Question: I am implementing drop-drown feature in my app. Its implemented using container with list of elements in it.
Suppose the drop down list has following items aa1, aa2, aa3, aa4 aa5 and so on. And if i search as 'aa' it displays items starting from 'aa', if I select aa5 from list, it takes aa1 and displays that. But whereas if I scroll the items and select its working fine. This problem occurring only on iOS device working perfectly fine on simulator.
the first picture depicts how drop down looks like, in second picture if I search 'ee', it gives list of items starting with 'ee'. If I select 'ee5', it sets to ee1 as shown in picture 3. Problem only on device. Any workaround for this?
So, please let me know whats the issue with this.
Thanks
[
'''
private CustomList itemList;
class CustomList extends List {
int startYPos = -1;
long lastDiff = 0;
Timer t = null;
int draggingState = 0;
public CustomList() {
this.setTensileDragEnabled(false);
}
}
private class ButtonListener implements ActionListener {
public void actionPerformed(final ActionEvent evt) {
final Runnable rn = new Runnable() {
public void run() {
// Create and show a dialog to allow users to make a selection.
final UiBuilder uib = dm.UiBuilder();
dialog = (Dialog) uib.createContainer(DESIGNER_NAME_DIALOG_COMBOBOX_CONTAINER);
GenericSpinner itemSpinner = (GenericSpinner) uib.findByName(DESIGNER_NAME_DIALOG_COMBOBOX_GENERIC_SPINNER, dialog);
itemSpinner.setPreferredW(Display.getInstance().getDisplayWidth() * 4 / 5);
//remove from parent and replace with a linear list
Container parent = itemSpinner.getParent();
parent.removeComponent(itemSpinner);
// Add the searchable text field box
final TextField tf = (TextField)uib.findByName("Search", dialog);
tf.addDataChangedListener(new DataChangedListener() {
@Override
public void dataChanged(int type, int index) {
Object[] items = model.getFilteredItems(tf.getText());
itemList.setModel(new DefaultListModel(items));
}
});
itemList = new CustomList();
itemList.getAllStyles().setBgTransparency(0);
itemList.setItemGap(0);
parent.addComponent(BorderLayout.CENTER, itemList);
final String[] items = model.getItems();
itemList.setModel(new DefaultListModel(items));
itemList.getStyle().setMargin(10, 10, 10, 10);
itemList.setFireOnClick(true);
itemList.setLongPointerPressActionEnabled(false);
ActionListener list = new ActionListener() {
public void actionPerformed(ActionEvent e) {
if (model.isUserEditable() && model.getItemCount() > 0) {
int i = itemList.getSelectedIndex();
if (i > items.length - 1) {
return;
}
itemList.getModel().setSelectedIndex(i);
model.onUserDataEntered((String) itemList.getModel().getItemAt(i));
String textToDisplay = (String) itemList.getModel().getItemAt(i);
button.setText(textToDisplay);
}
dialog.dispose();
}
};
itemList.addActionListener(list);
CommonTransitions tran = CommonTransitions.createEmpty();
dialog.setTransitionInAnimator(tran);
dialog.setTransitionOutAnimator(tran);
itemList.setRenderer(new ListRenderer());
//related to dialog to show list of items
//how much space do we really need???
if (cellHeight == 0) {
int dip = Display.getInstance().convertToPixels(1);
int siz = 2;
if (Display.getInstance().isTablet()) {
siz = 4;
}
siz *= 2;
cellHeight = siz * dip;
}
int heightRequired = cellHeight * (items.length + 8);
//is this too much for the screen - we will use 3/4 of the screen height max
int availableHeight = Display.getInstance().getDisplayHeight() * 3;
availableHeight /= 4;
if (heightRequired > availableHeight) {
int topPos = Display.getInstance().getDisplayHeight() / 8;
int bottomPos = topPos + availableHeight;
dialog.show(topPos, topPos, 40, 40);
}
else {
int topPos = (Display.getInstance().getDisplayHeight() - heightRequired) / 2;
int bottomPos = topPos + heightRequired;
dialog.show(topPos, topPos, 40, 40);
}
}
};
}
}
'''
//new code using Multibutton implementation
'''
final String[] listItems = model.getItems();
Display.getInstance().callSerially(() ->{
multiButton= new MultiButton();
multiButton.setTextLine1(s);
dialog.add(multiButton);
multiButton.addActionListener(e -> Log.p("you picked " + multiButton.getSelectCommandText(), Log.ERROR));
}
dialog.revalidate();
});
'''
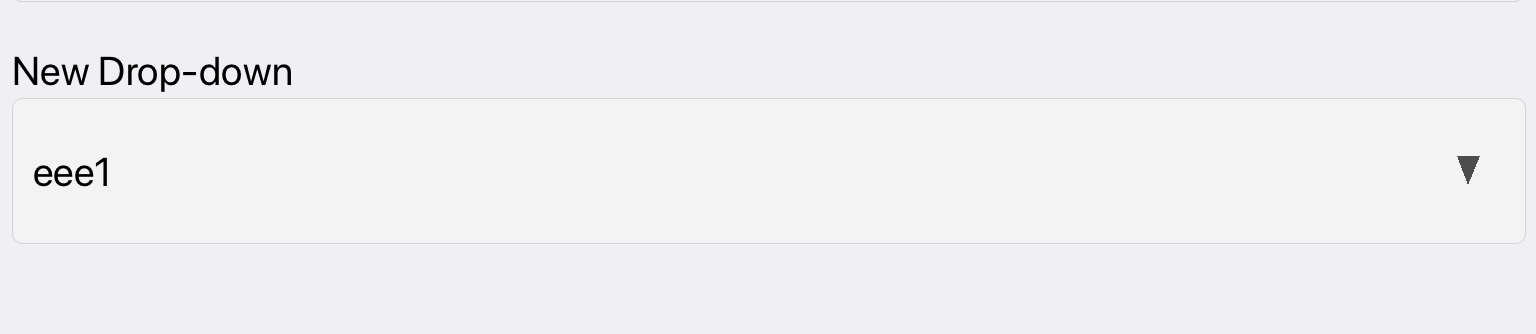
Answer: I would recommend using a 'Container' and simple layout search as demonstrated by code such as this. The code below was taken from the <URL>:
'''
Image duke = null;
try {
duke = Image.createImage("/duke.png");
} catch(IOException err) {
Log.e(err);
}
int fiveMM = Display.getInstance().convertToPixels(5);
final Image finalDuke = duke.scaledWidth(fiveMM);
Toolbar.setGlobalToolbar(true);
Form hi = new Form("Search", BoxLayout.y());
hi.add(new InfiniteProgress());
Display.getInstance().scheduleBackgroundTask(()-> {
// this will take a while...
Contact[] cnts = Display.getInstance().getAllContacts(true, true, true, true, false, false);
Display.getInstance().callSerially(() -> {
hi.removeAll();
for(Contact c : cnts) {
MultiButton m = new MultiButton();
m.setTextLine1(c.getDisplayName());
m.setTextLine2(c.getPrimaryPhoneNumber());
Image pic = c.getPhoto();
if(pic != null) {
m.setIcon(fill(pic, finalDuke.getWidth(), finalDuke.getHeight()));
} else {
m.setIcon(finalDuke);
}
hi.add(m);
}
hi.revalidate();
});
});
hi.getToolbar().addSearchCommand(e -> {
String text = (String)e.getSource();
if(text == null || text.length() == 0) {
// clear search
for(Component cmp : hi.getContentPane()) {
cmp.setHidden(false);
cmp.setVisible(true);
}
hi.getContentPane().animateLayout(150);
} else {
text = text.toLowerCase();
for(Component cmp : hi.getContentPane()) {
MultiButton mb = (MultiButton)cmp;
String line1 = mb.getTextLine1();
String line2 = mb.getTextLine2();
boolean show = line1 != null && line1.toLowerCase().indexOf(text) > -1 ||
line2 != null && line2.toLowerCase().indexOf(text) > -1;
mb.setHidden(!show);
mb.setVisible(show);
}
hi.getContentPane().animateLayout(150);
}
}, 4);
hi.show();
'''